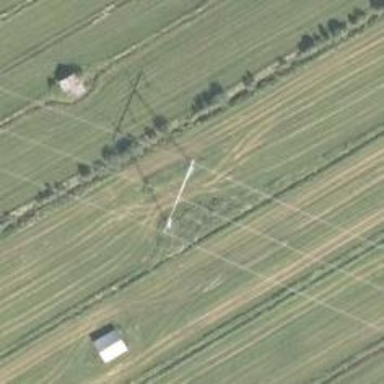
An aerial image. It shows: Power tower.